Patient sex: M
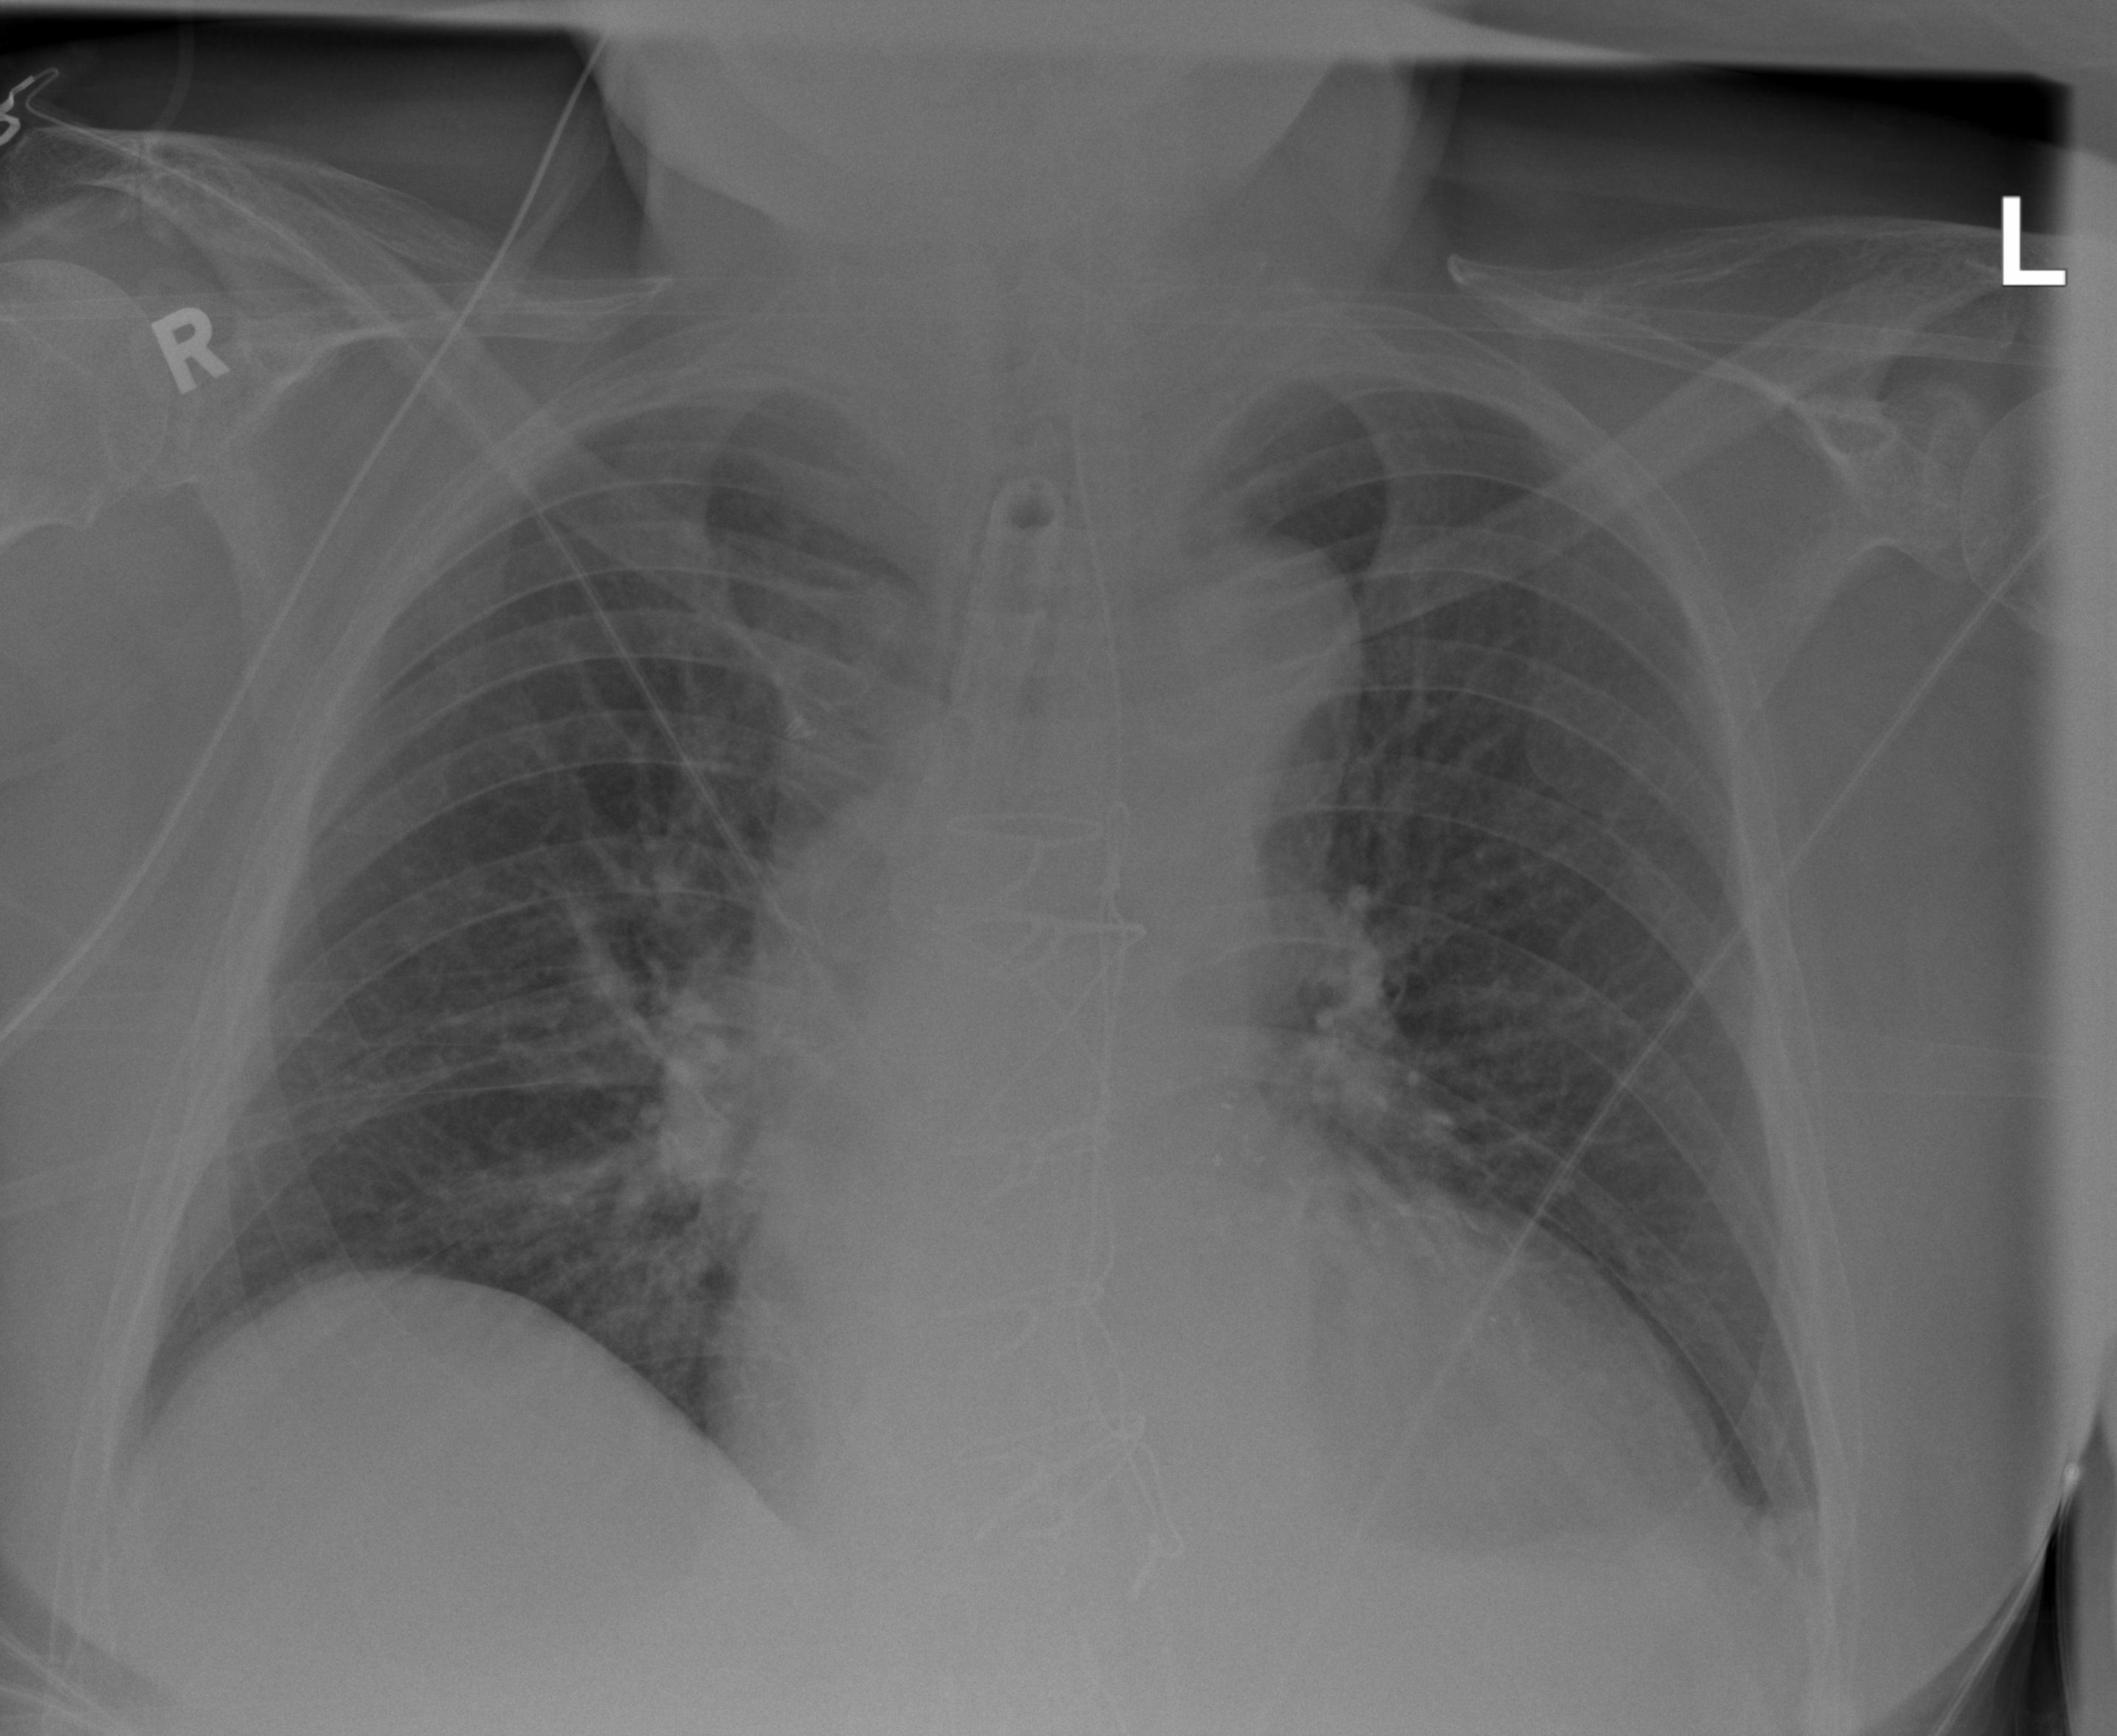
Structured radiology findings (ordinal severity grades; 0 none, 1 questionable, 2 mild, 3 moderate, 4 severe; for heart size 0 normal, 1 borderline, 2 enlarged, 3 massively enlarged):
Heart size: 2
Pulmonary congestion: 0
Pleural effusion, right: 0
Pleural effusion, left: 2
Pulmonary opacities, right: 0
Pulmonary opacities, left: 0
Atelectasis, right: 0
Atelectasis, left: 0